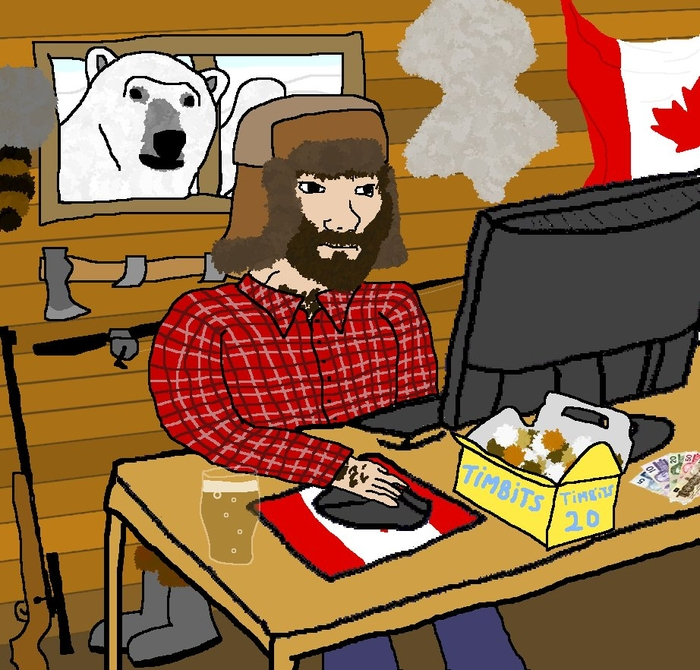
Label: 5_Wojak_with_Background